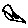
Label: bird